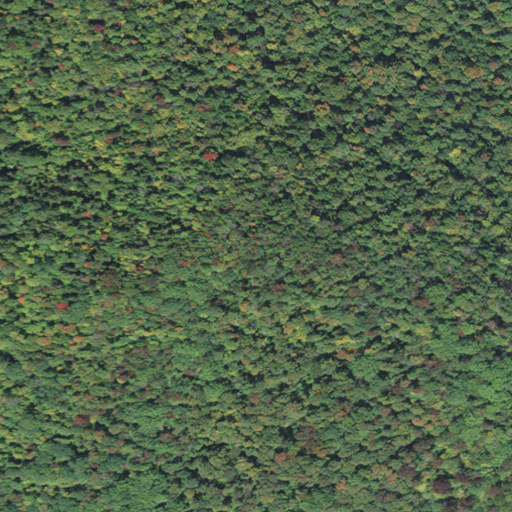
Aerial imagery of mountain in Vermont named Dumpling Hill containing deciduous forest and mixed forest